Question: I have these icons in my resources folder:
- - -
According to all the <URL>, I believe my app should support older iPhones, iPhone 4, and iPad. However when I archive my app to prepare it for launch, I get this error:

Isn't Icon@2x.png meant for iPhone 4? Why is it trying to use it for iPad?
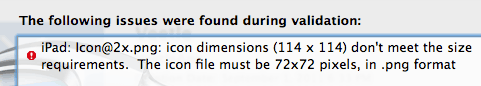
Answer: Check out here:
<URL>
I guess yours is iPad App. Icon-72.png is needed. Icon.png and Icon@2x.png is not needed.